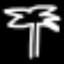
Label: palm tree